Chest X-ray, PA view. Patient: 20 years old, sex M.
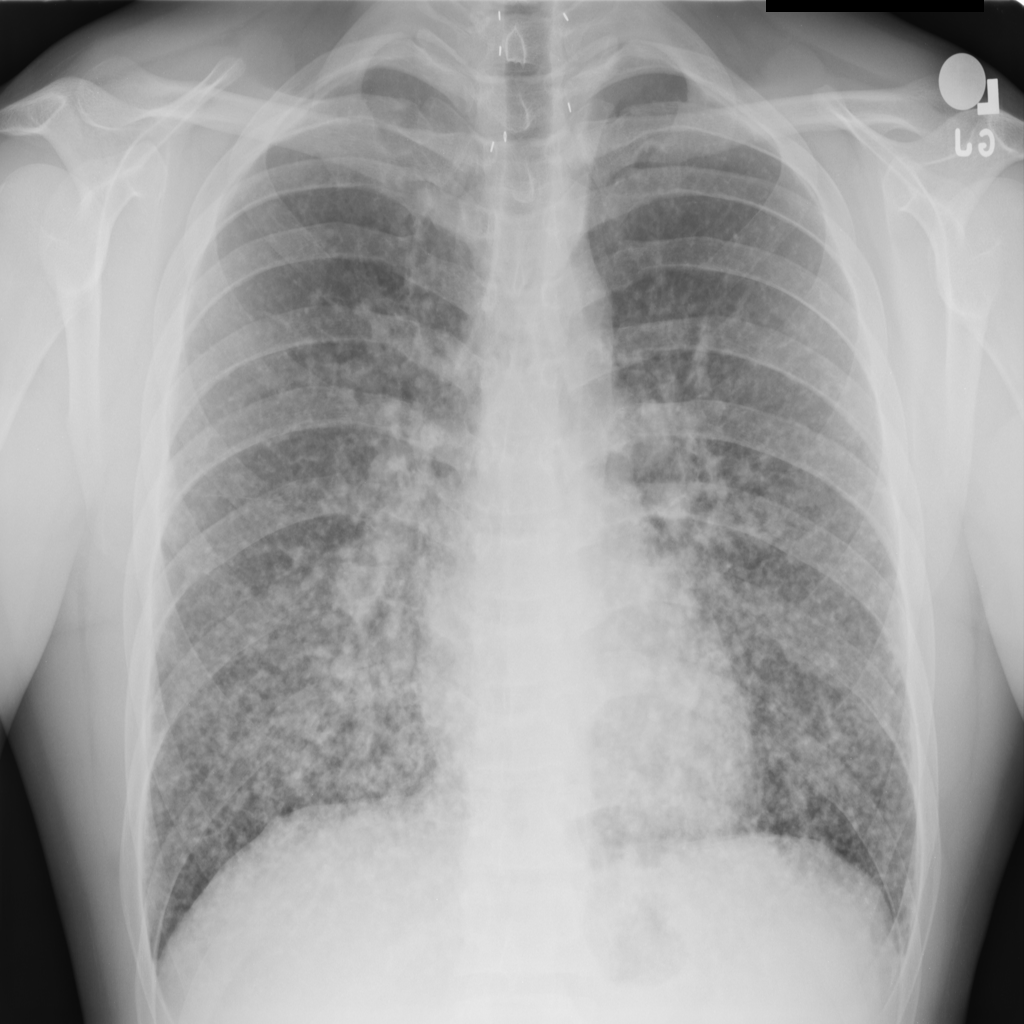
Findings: Mass